Aerial crown-view tile of a tropical tree (Barro Colorado Island, Panama), acquired 20250915:
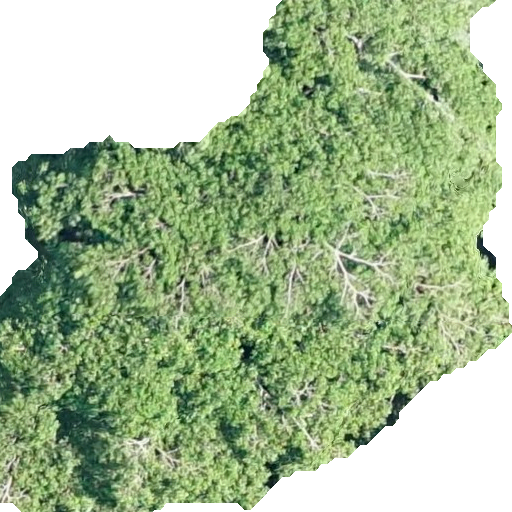
Species: Hura crepitans
GBIF accepted scientific name: Hura crepitans
Crown area: 302.086 m²